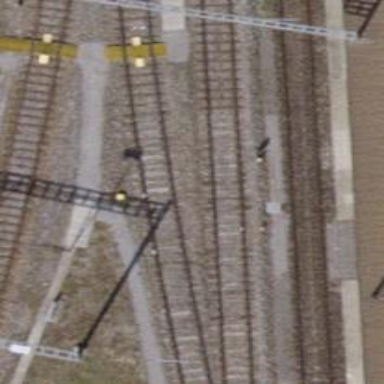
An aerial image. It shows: Railway siding with one electrified track and contact line.